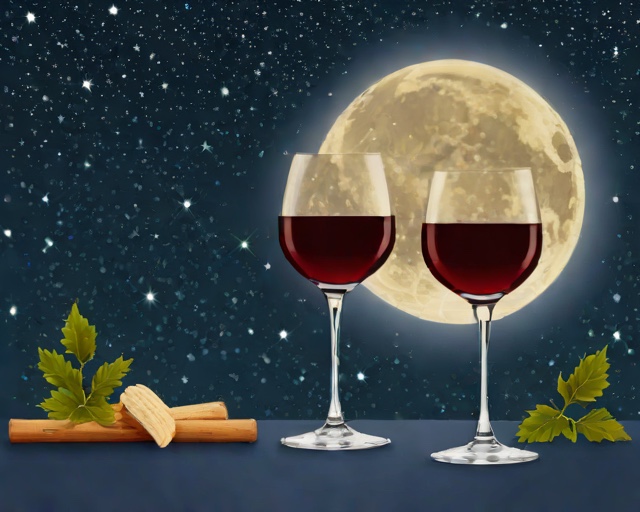
Category: Anniversary